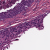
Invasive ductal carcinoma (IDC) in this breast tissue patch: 0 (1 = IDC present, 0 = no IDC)